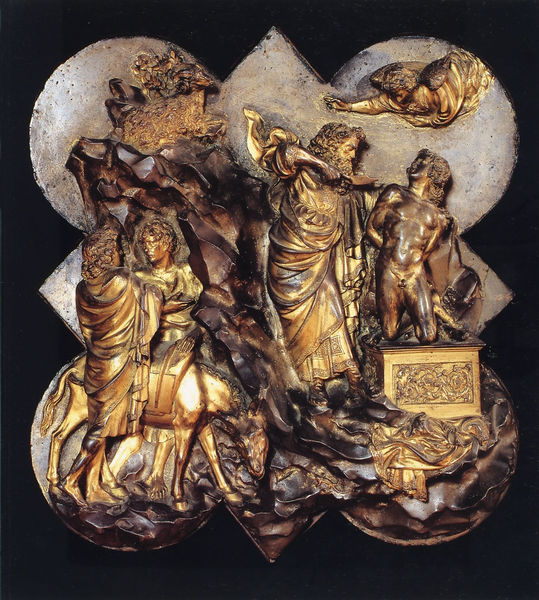
Titel: Entwurf zu den Türen des Baptisteriums San Giovanni in Florenz, Opferung Isaaks
Künstler: Lorenzo Ghiberti
Institution: Florenz, Bargello
Schlagwörter: homme, dore, relief, abraham, isaac, brunelleschi, florence, or, detail, bruneleschi, baptistière